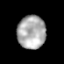
Tissue: prostate
Cell type: T cells
Senescence score: 0.3483
Nuclear area (px): 921
Mean DAPI intensity: 171.313